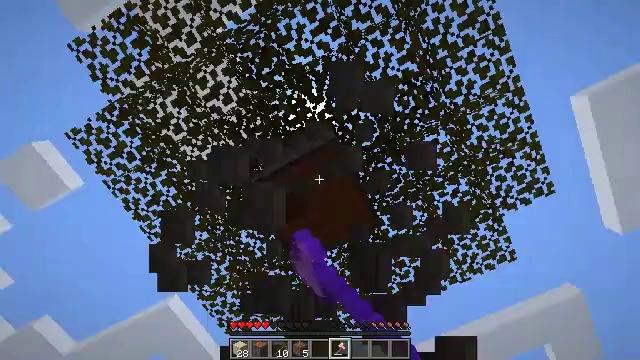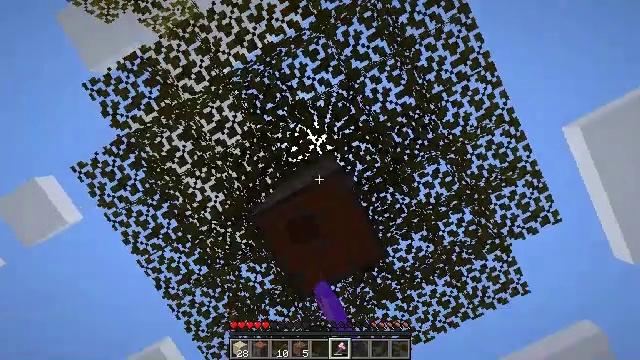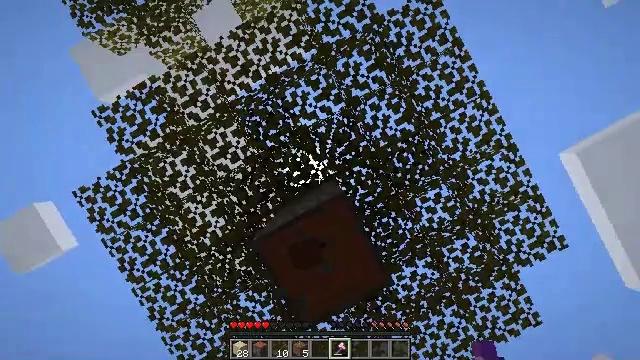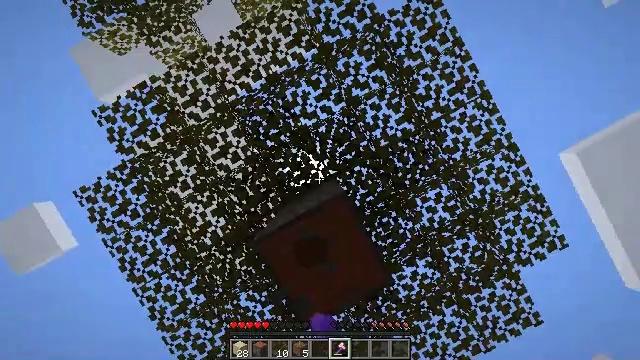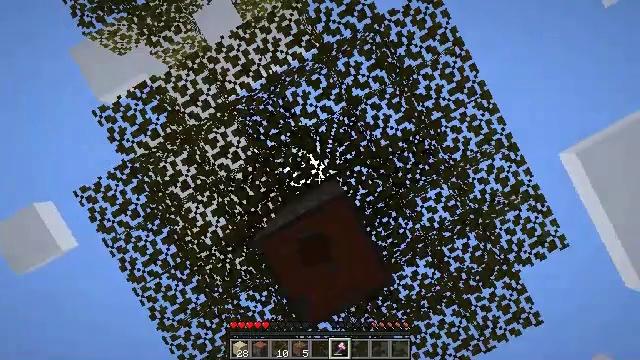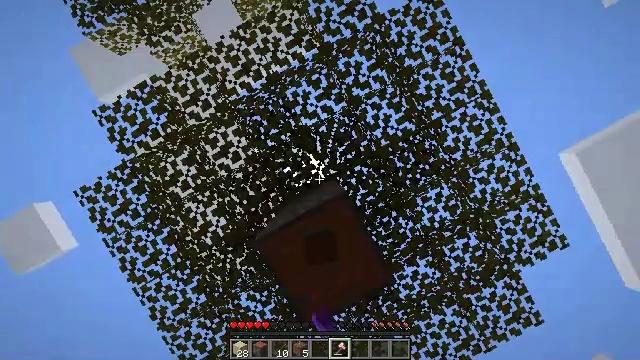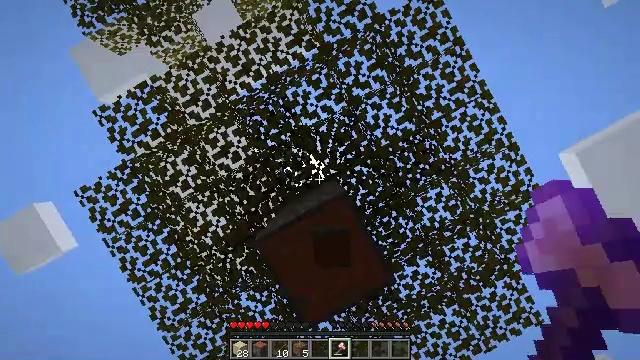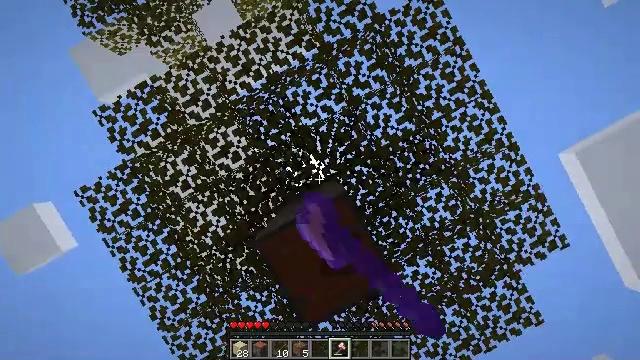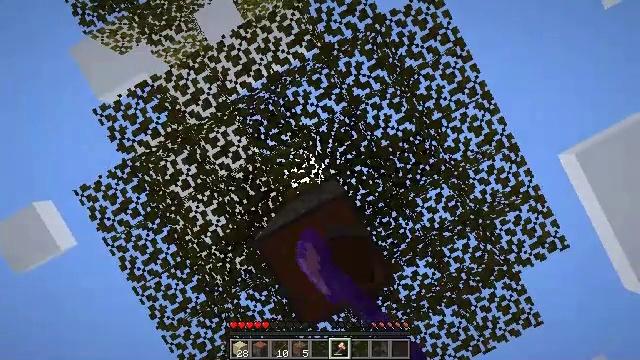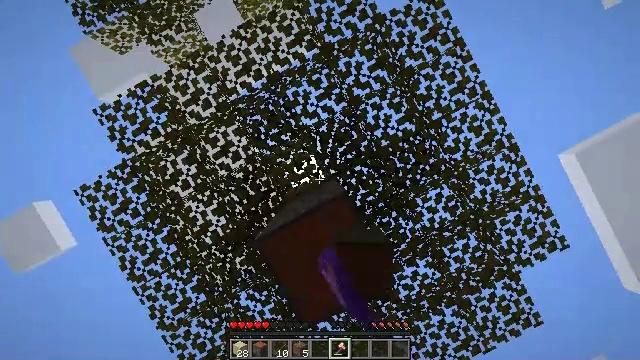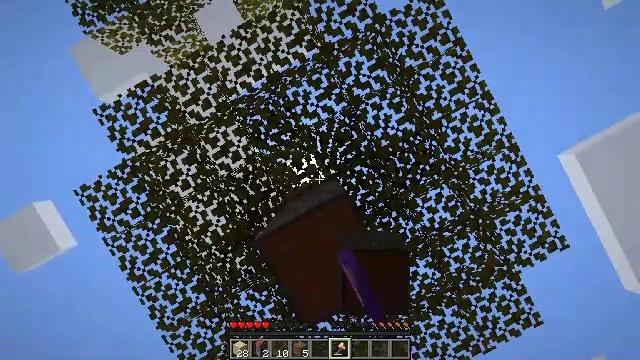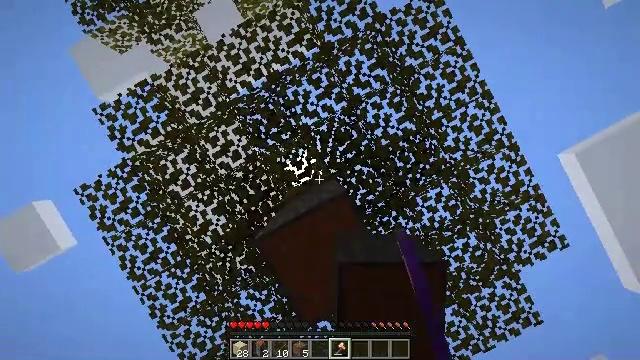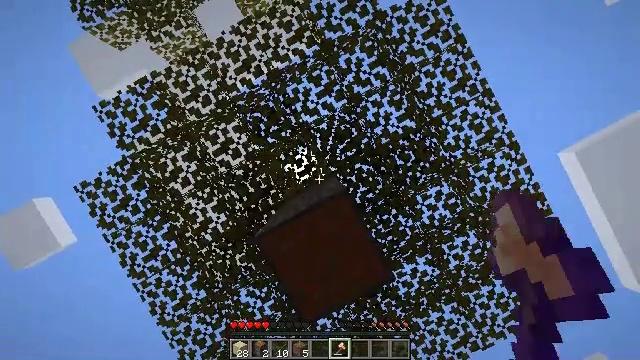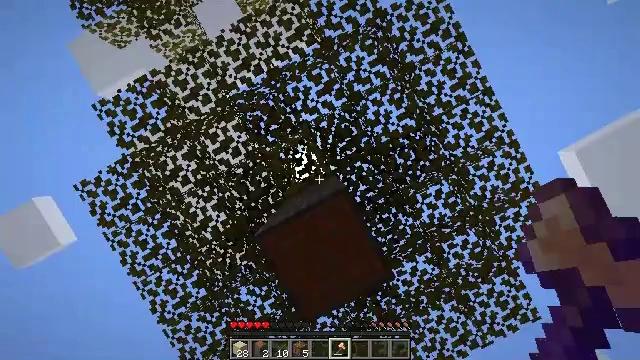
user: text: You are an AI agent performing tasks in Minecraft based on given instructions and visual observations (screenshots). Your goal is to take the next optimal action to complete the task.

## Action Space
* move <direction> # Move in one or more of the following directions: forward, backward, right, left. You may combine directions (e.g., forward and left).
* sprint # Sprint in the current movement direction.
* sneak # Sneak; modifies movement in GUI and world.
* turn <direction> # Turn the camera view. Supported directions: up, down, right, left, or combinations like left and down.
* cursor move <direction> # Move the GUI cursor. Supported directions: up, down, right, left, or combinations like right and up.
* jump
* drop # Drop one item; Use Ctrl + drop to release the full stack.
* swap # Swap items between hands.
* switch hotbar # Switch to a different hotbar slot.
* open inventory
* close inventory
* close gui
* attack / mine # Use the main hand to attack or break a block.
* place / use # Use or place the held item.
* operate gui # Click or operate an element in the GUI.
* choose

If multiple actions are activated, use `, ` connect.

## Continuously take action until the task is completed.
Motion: motion action
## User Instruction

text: Remove acacia leaves from the branches.
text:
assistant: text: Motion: turn up, attack / mine
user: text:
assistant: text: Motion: turn up, attack / mine
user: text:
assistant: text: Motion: attack / mine
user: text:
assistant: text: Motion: attack / mine
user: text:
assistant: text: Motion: attack / mine
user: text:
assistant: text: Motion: attack / mine
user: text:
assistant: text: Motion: attack / mine
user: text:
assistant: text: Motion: attack / mine
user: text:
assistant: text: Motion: attack / mine
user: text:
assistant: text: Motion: attack / mine
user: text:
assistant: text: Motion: attack / mine
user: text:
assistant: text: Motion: attack / mine
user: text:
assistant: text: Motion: attack / mine
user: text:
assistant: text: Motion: attack / mine